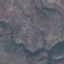
Label: HerbaceousVegetation